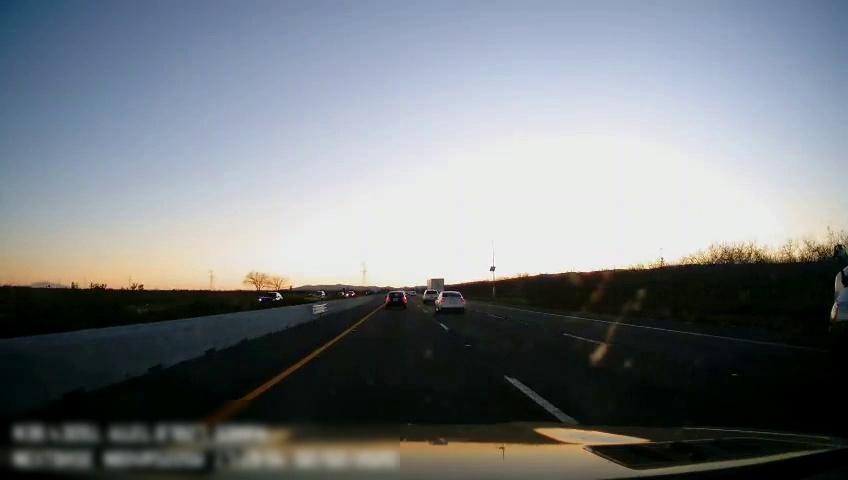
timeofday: Dusk/Dawn/Twilight
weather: Sunny
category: Drivable Space
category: Vehicles | Car
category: Vehicles | Car
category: Vehicles | Truck
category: Vehicles | Truck
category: Vehicles | Car
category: Vehicles | SUV
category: Vehicles | Car
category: Lanes | Current Lane
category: Lanes | Alternate Lane
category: Lanes | Alternate Lane
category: Lanes | Alternate Lane